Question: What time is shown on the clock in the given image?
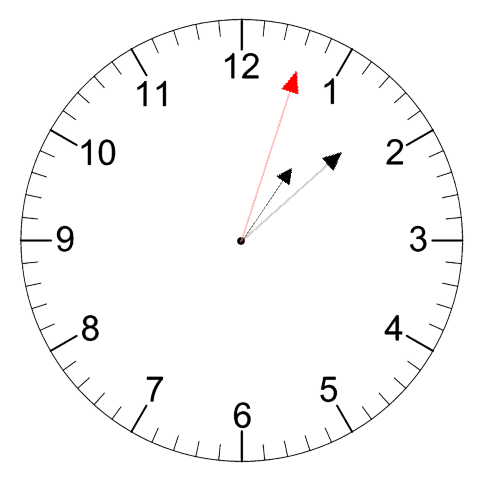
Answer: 01:08:03